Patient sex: F
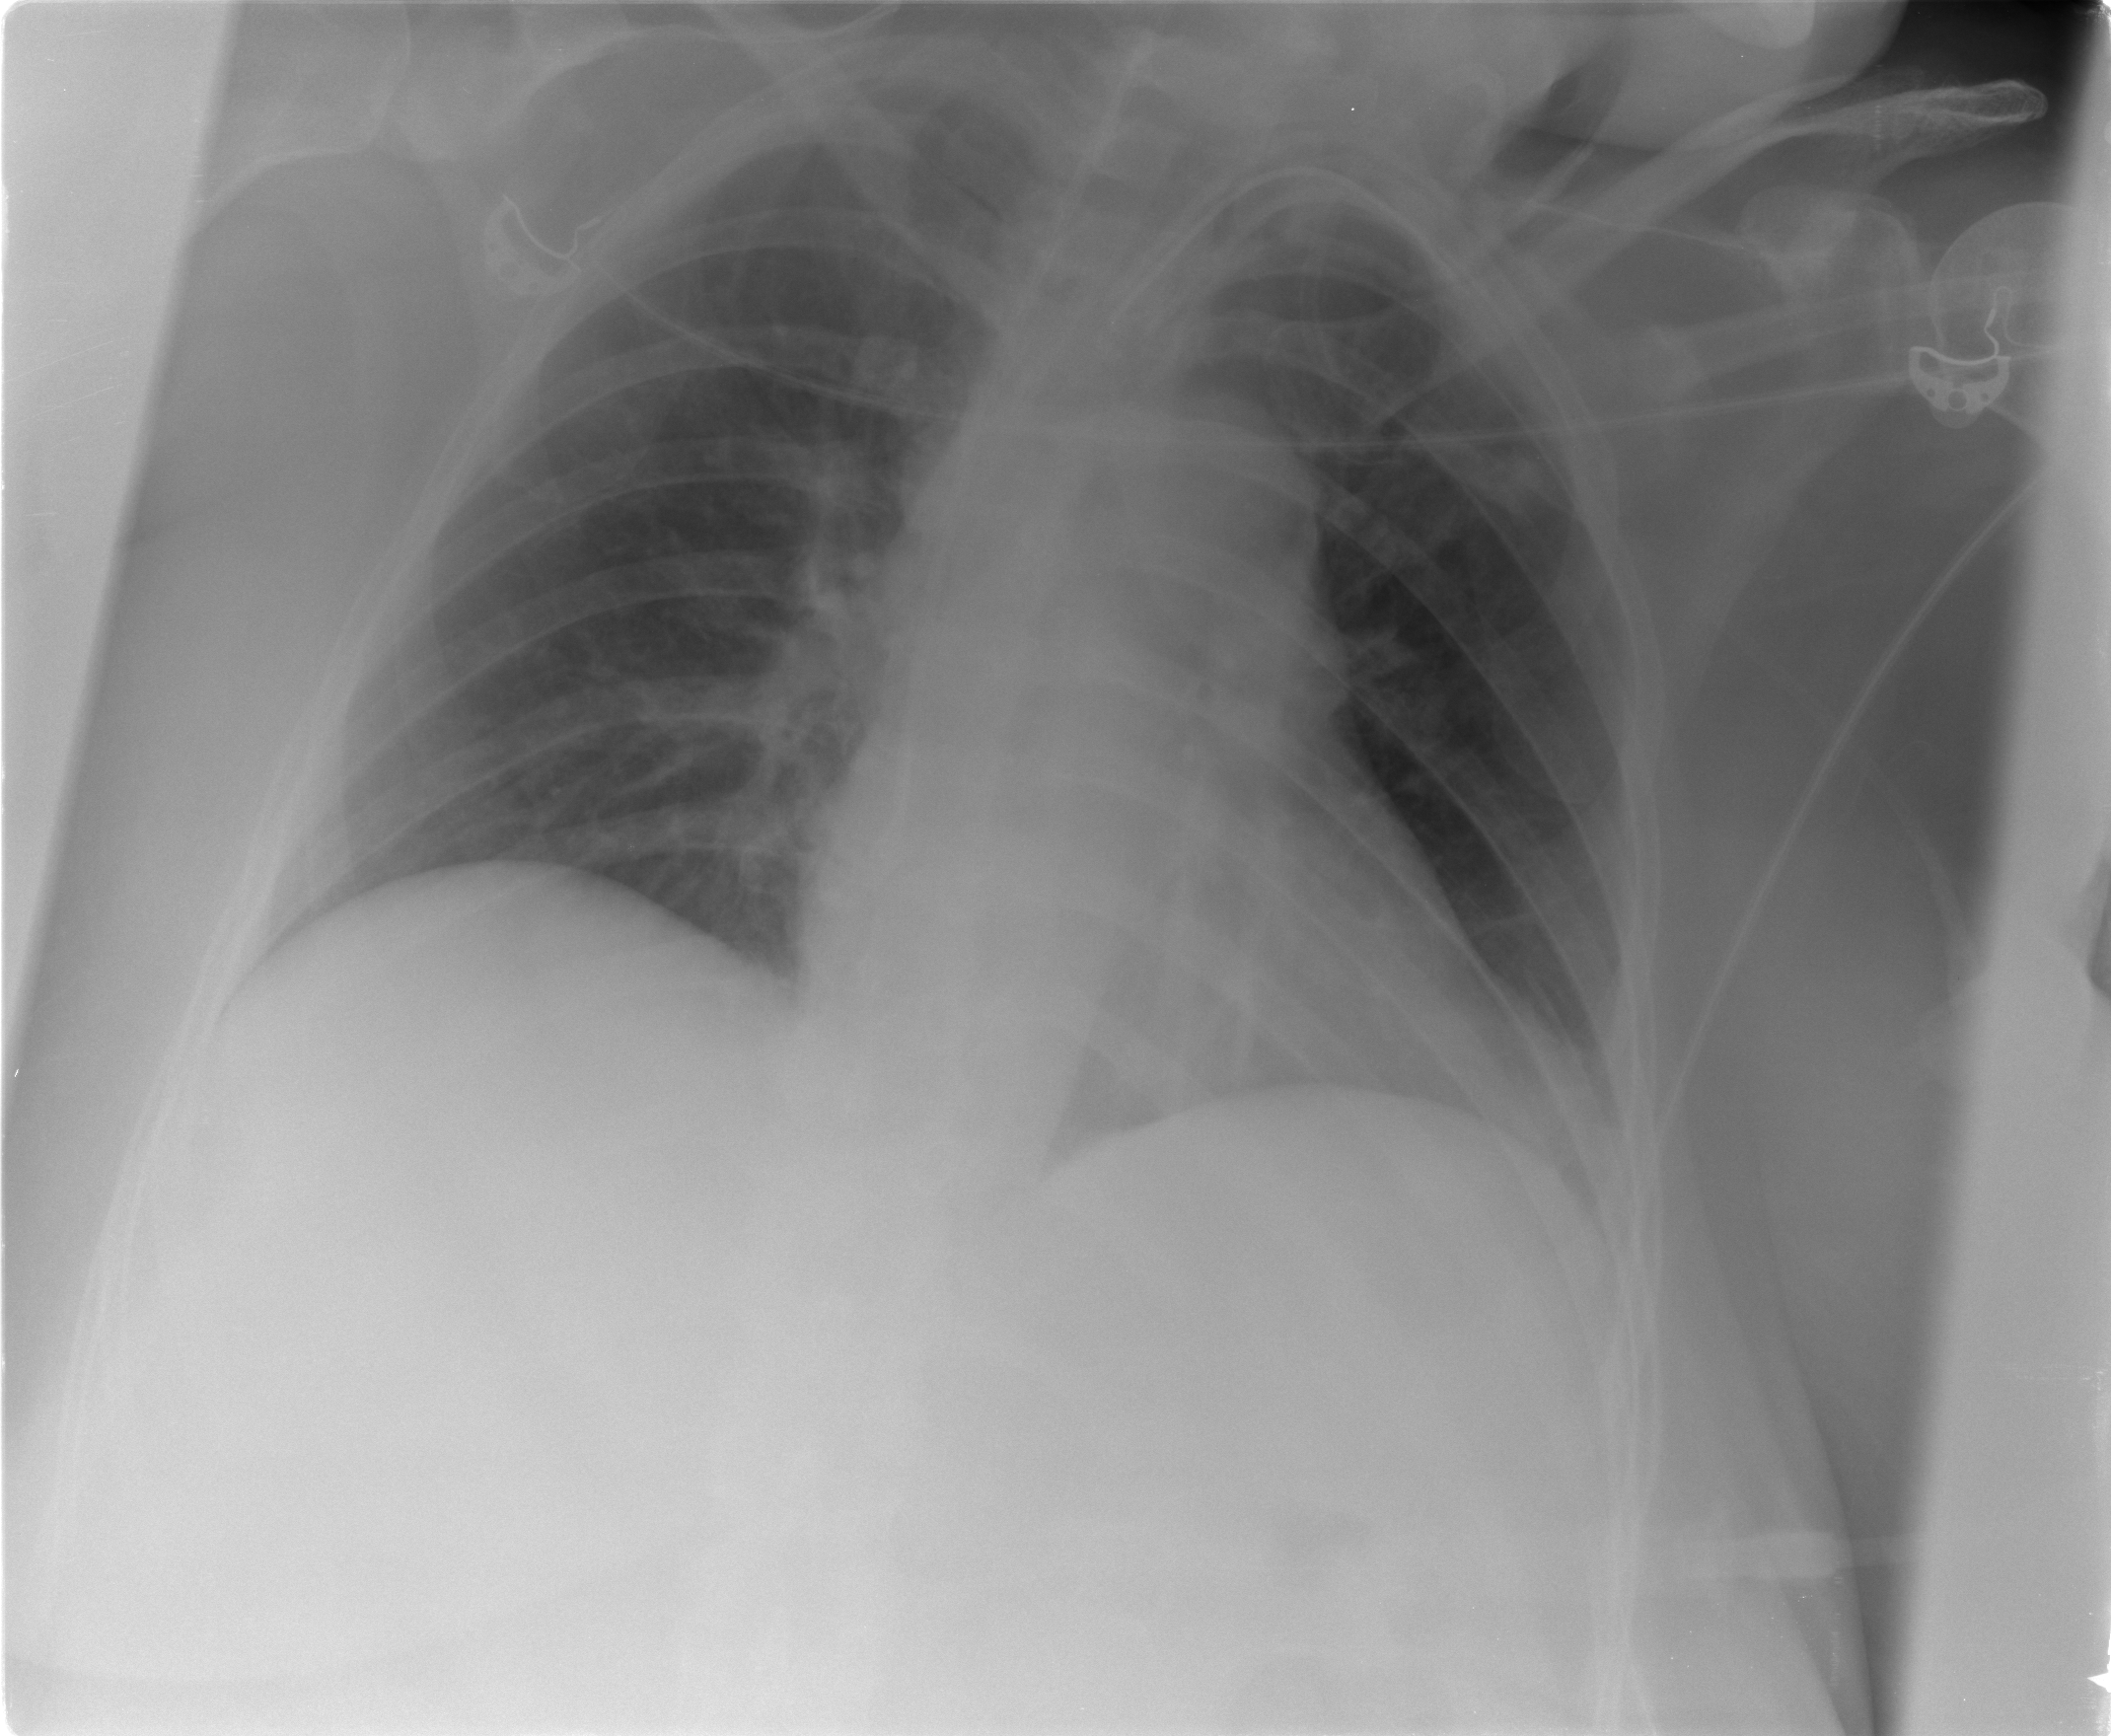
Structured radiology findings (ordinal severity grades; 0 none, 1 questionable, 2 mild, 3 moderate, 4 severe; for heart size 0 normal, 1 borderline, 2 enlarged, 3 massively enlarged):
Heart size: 1
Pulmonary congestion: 1
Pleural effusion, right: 0
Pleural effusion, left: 1
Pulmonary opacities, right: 1
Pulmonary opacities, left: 0
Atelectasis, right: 0
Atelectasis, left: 2